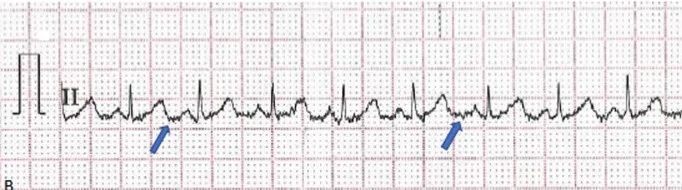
A,B) electrocardiogram for case 1 and case 5 showing baseline fibrillations.
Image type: electrography (ekg)